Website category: university
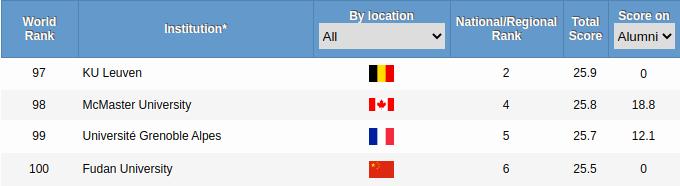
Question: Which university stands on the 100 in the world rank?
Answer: Fudan University

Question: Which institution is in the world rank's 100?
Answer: Fudan University

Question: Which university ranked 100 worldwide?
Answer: Fudan University

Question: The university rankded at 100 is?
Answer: Fudan University

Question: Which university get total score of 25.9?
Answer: KU Leuven

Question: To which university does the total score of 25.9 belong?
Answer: KU Leuven

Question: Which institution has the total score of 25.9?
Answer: KU Leuven

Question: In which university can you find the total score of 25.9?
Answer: KU Leuven

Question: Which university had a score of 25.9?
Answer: KU Leuven

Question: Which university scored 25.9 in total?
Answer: KU Leuven

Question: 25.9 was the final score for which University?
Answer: KU Leuven

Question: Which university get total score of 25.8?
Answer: McMaster University

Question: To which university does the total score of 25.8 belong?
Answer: McMaster University

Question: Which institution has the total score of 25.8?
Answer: McMaster University

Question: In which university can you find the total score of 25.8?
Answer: McMaster University

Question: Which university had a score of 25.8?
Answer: McMaster University

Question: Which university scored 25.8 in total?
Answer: McMaster University

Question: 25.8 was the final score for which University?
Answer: McMaster University

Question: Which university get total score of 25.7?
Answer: Université Grenoble Alpes

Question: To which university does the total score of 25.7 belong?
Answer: Université Grenoble Alpes

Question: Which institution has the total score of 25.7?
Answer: Université Grenoble Alpes

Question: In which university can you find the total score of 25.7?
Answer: Université Grenoble Alpes

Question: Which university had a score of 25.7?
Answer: Université Grenoble Alpes

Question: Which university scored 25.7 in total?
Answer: Université Grenoble Alpes

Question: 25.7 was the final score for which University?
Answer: Université Grenoble Alpes

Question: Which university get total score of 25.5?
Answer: Fudan University

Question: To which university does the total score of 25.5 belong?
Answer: Fudan University

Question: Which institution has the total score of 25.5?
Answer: Fudan University

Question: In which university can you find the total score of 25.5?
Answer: Fudan University

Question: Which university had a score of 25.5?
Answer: Fudan University

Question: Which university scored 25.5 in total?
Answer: Fudan University

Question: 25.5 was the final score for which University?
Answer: Fudan University

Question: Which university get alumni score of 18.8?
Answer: McMaster University

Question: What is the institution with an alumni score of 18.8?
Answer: McMaster University

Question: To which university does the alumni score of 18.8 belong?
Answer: McMaster University

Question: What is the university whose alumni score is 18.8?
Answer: McMaster University

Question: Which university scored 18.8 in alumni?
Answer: McMaster University

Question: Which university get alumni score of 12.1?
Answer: Université Grenoble Alpes

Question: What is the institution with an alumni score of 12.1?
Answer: Université Grenoble Alpes

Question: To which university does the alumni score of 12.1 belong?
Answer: Université Grenoble Alpes

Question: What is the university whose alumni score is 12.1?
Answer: Université Grenoble Alpes

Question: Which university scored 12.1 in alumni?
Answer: Université Grenoble Alpes